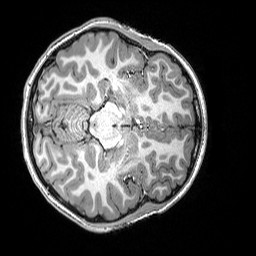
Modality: T1w
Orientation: axial